Question: I was following <URL> for my own code but the state does not update after an async fetch call when clicking a button.
It is a real simple application, when the user loads the page, it loads also the state in 'componentDidMount()'. When the user clicks the button, it set the state again with a new "joke".
When the page loads, the joke is well rendered after a couple of milliseconds. But when clicking the button it only shows the fetched "joke" in the console but the state is 'null'.
When clicking the button I logged 'this' object and it looks like this, is it correct?

Here is the code and the app "working": <URL>
I appreciate any comments.
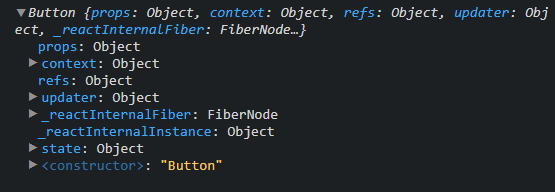
Answer: So you forgot about binding action.
In JokeStat.js
bind action in
'''
<JokesContext.Provider
value={{
joke: this.state.joke,
getJoke: this.getJoke.bind(this)
}}
>
{this.props.children}
</JokesContext.Provider>
'''
Or change
'''
async getJoke() {
console.log("get joked triggered");
const joke = await fetchJoke();
console.log(joke,'joke')
console.log("state", this.state);
this.setState({ joke });
}
'''
to
'''
getJoke = async() => {
console.log("get joked triggered");
const joke = await fetchJoke();
console.log(joke,'joke')
console.log("state", this.state);
this.setState({ joke });
}
'''
or 3rd option
'''
<JokesContext.Provider
value={{
joke: this.state.joke,
getJoke: ()=>this.getJoke()
}}
>
{this.props.children}
</JokesContext.Provider>
'''